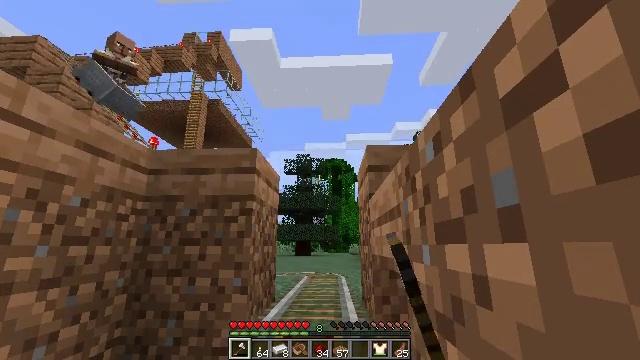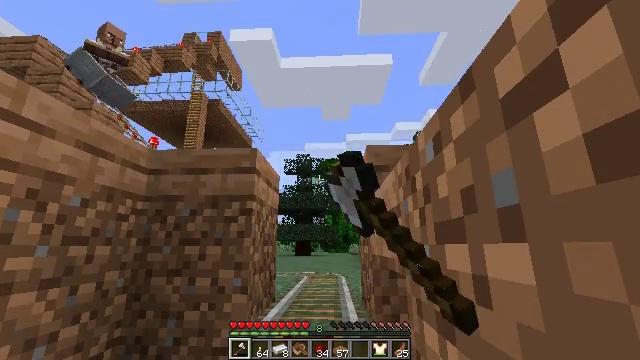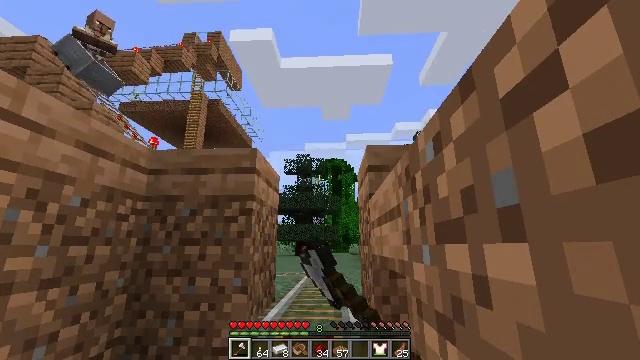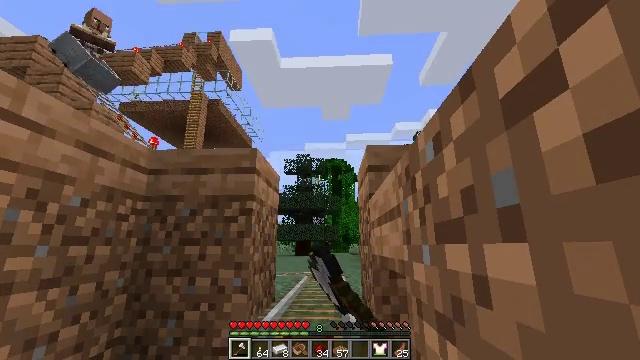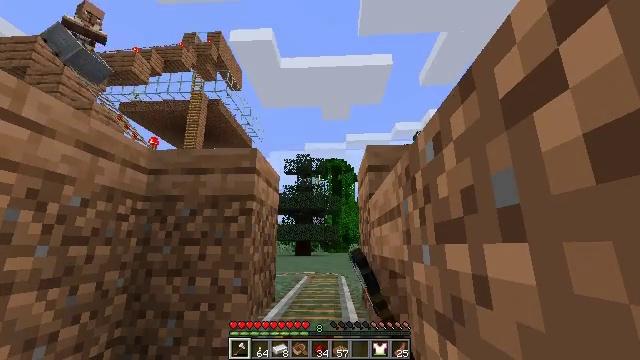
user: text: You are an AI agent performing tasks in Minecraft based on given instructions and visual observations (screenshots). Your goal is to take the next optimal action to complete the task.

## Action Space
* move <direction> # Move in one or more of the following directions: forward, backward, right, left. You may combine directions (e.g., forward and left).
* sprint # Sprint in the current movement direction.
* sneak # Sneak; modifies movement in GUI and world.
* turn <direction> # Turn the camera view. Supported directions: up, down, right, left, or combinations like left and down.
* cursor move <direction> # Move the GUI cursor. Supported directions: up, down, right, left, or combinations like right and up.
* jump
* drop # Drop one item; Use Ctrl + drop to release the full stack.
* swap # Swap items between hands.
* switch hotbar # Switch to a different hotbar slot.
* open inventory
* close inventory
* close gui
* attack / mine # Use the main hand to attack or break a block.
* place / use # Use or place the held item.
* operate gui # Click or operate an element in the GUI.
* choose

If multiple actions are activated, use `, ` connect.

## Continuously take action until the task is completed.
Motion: motion action
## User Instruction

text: Shatter the glass to collect it.
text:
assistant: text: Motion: attack / mine
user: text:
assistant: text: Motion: attack / mine
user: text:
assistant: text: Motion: attack / mine
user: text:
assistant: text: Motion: attack / mine
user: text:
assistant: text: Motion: attack / mine